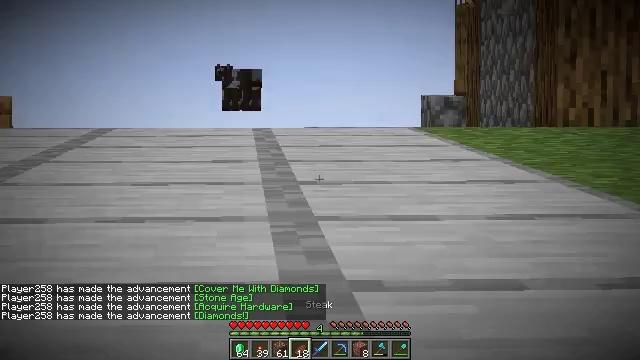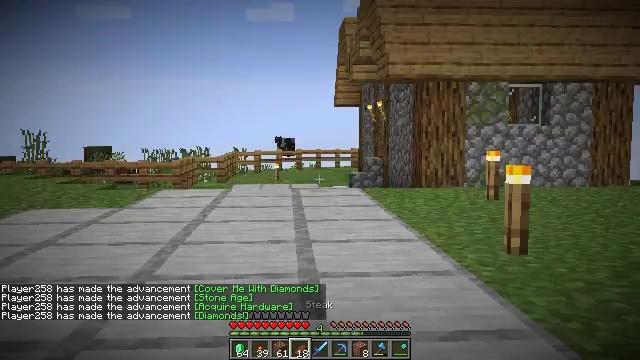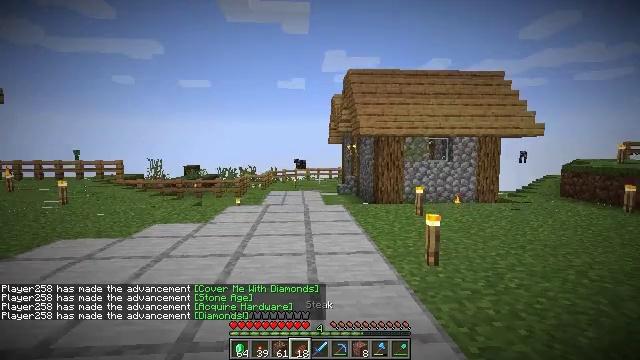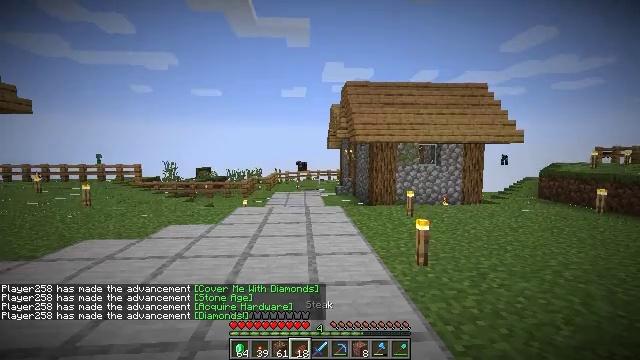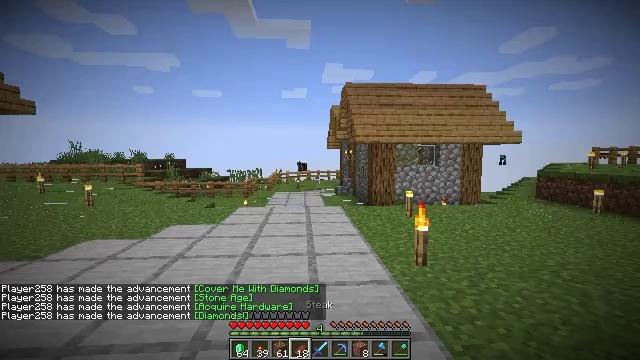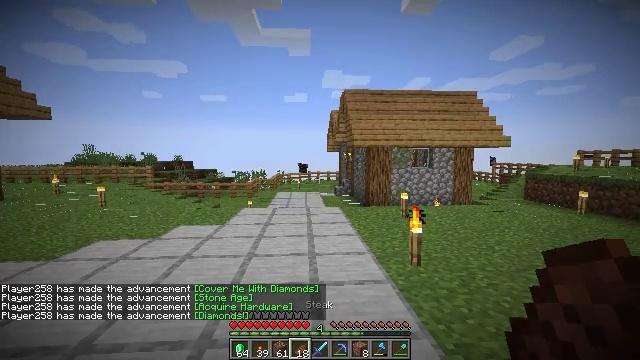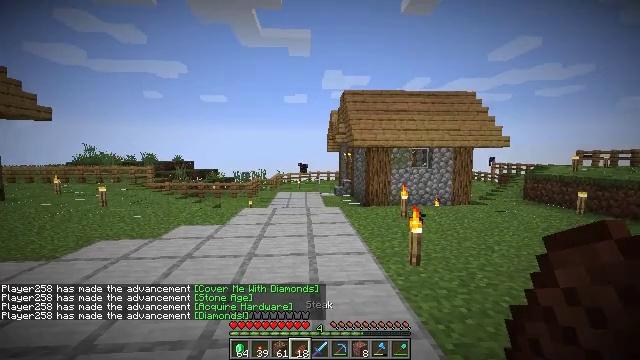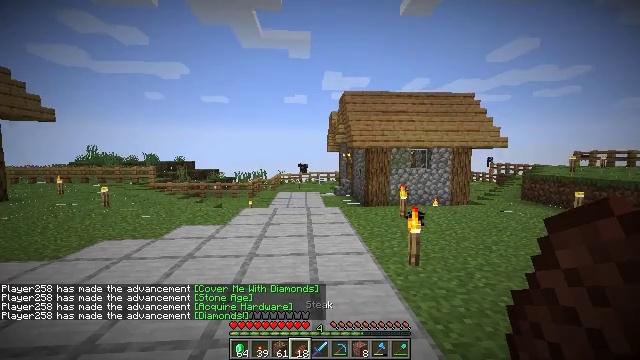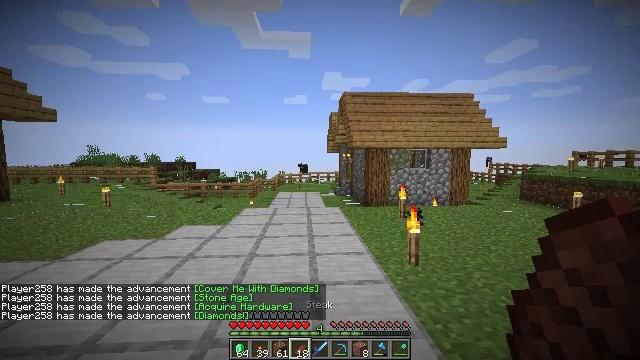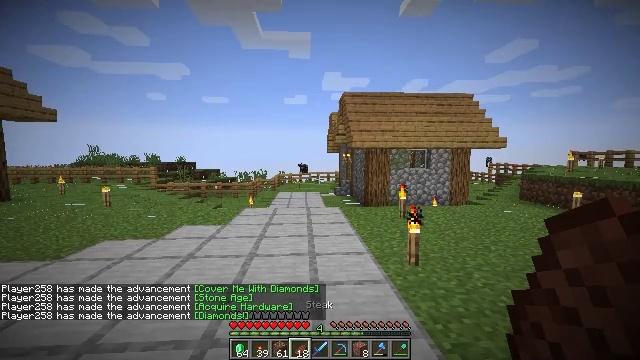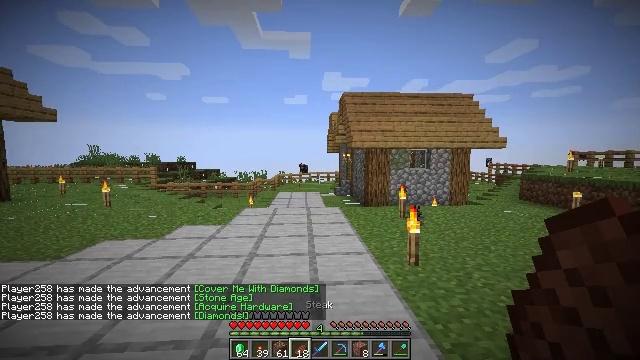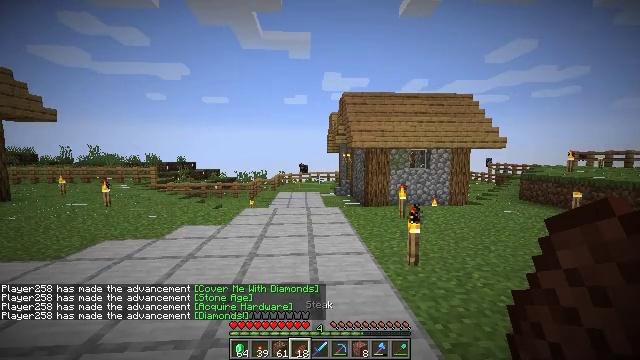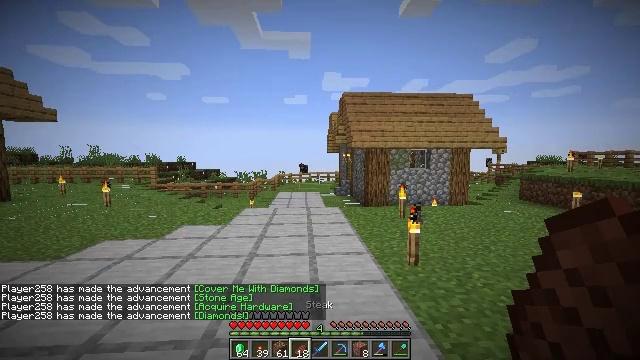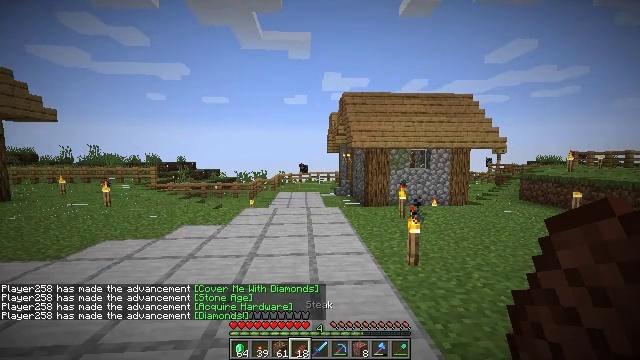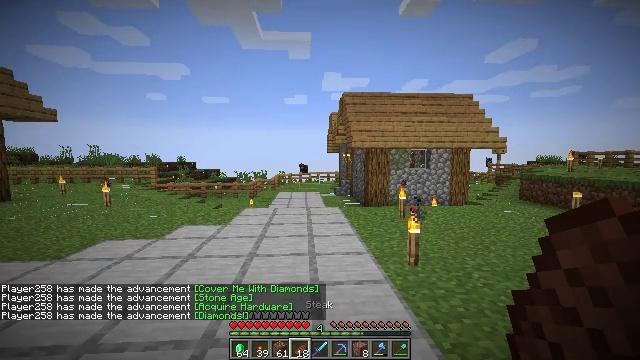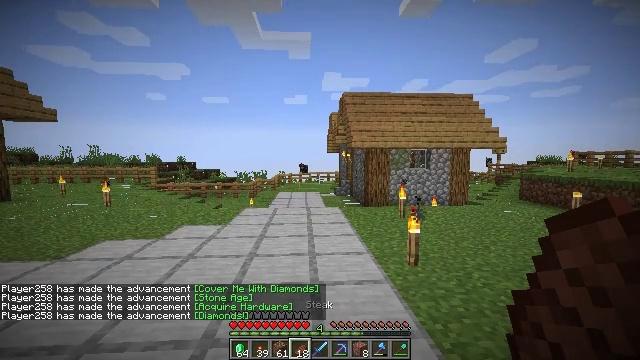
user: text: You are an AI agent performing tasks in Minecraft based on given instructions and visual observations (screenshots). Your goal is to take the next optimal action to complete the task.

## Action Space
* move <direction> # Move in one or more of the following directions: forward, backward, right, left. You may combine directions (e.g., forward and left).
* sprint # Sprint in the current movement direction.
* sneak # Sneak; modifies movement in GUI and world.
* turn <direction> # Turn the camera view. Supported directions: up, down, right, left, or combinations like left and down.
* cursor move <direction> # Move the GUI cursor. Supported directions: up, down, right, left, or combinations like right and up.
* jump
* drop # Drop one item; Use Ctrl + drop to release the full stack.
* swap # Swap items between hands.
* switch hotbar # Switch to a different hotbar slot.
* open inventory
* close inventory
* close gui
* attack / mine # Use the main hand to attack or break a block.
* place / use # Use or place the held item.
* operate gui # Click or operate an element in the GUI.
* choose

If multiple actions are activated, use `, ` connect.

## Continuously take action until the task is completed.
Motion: motion action
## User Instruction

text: craft item air
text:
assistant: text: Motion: no_op
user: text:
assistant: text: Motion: no_op
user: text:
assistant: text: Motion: no_op
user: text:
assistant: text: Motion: no_op
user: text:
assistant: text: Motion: no_op
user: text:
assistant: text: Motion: no_op
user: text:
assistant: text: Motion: no_op
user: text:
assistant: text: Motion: no_op
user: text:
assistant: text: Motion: no_op
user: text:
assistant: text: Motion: no_op
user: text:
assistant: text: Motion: no_op
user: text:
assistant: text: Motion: no_op
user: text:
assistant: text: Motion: no_op
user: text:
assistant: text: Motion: no_op
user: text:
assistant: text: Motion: no_op
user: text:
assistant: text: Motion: no_op
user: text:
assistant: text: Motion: no_op
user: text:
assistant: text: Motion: no_op
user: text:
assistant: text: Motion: no_op
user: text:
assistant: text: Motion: no_op
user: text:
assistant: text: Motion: no_op
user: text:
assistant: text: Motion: no_op
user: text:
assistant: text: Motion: no_op
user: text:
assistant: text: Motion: no_op
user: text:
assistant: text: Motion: no_op
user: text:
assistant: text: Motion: no_op
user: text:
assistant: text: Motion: no_op
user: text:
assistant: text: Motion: no_op
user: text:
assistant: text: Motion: no_op
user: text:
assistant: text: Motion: no_op